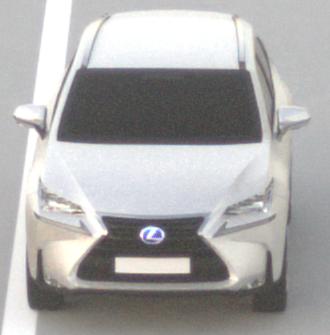
Make: Lexus
Model: NX 300h
Detailed model: NX (AZ1)
Model produced from: 2017/11
Model produced until: 2018/08
Doors: 5
Color: white
Road condition: dry road
Daytime: sunrise or sunset
Contrast: low contrast